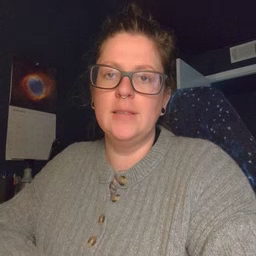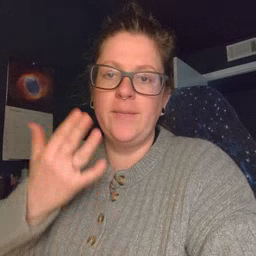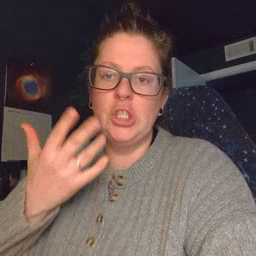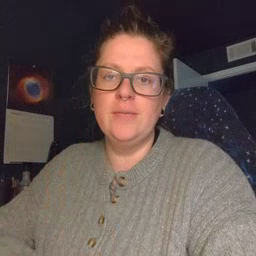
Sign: finger